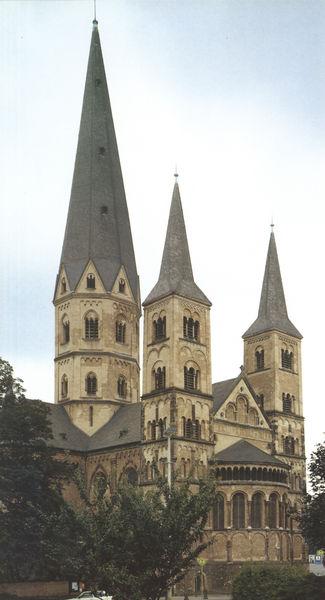
Titel: Bonner Münster, ehem. Chorherren-Stiftskirche St. Cassius und Florentinus
Standort: Bonn, Münster St. Cassius und Florentinus (EU - D - NRW)
Schlagwörter: himmel, bäume, fenster, säulen, gebäude, alt, kirche, drei, gotik, turm, dächer, giebel, kreuz, türme, kreuze, gotisch, apsis, romanik, chor, mittelalterlich, sakralbau, historisch, blendbogen, vierungsturm, querschiff, haupthaus, bogenfries, turmhelm, westturm, schieferdach, zwerchgalerie, vierung#